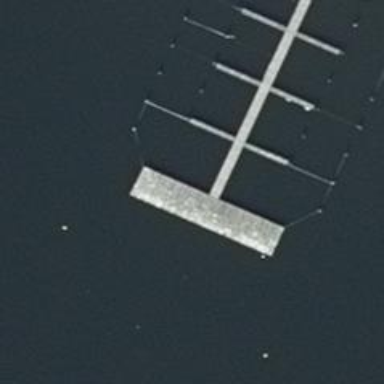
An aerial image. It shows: Man-made pier.